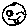
Label: smiley face